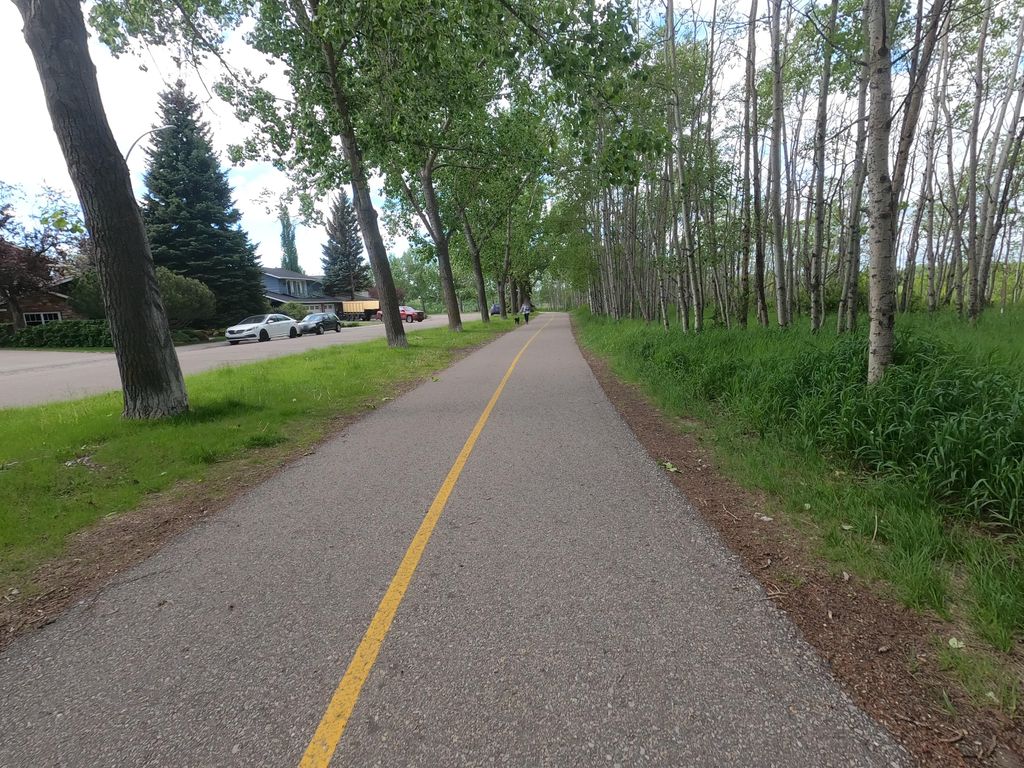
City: calgary